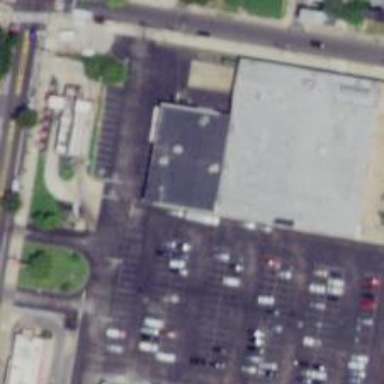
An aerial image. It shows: Pharmacy providing healthcare services.